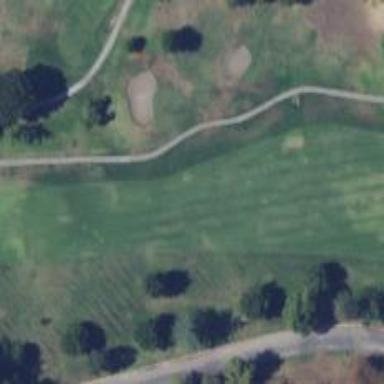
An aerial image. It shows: View of golf hole.